Question: Good day, Im creating a webpage with two(2) columns. The column 1 contain a PDF, I just emded it using '<iframe>', then the column 2 is just like a comment sections. I don't know if my decision is right, but I use '<div>' to make it like, a table with two columns.
'''
<!DOCTYPE html>
<html>
<head>
<title></title>
<link rel='stylesheet' type='text/css' href='skin/css/user.css'>
</head>
<body>
<div id='cont'>
<div class='wrap'>
<div>
<iframe src='upload/1.pdf'></iframe>
</div>
<div>
THIS IS THE SECOND COLUMN
</div>
</div>
</div>
</body>
</html>
'''
'''
body,html{
margin:0;
height: 100%;
}
#cont{
display:table;
width: 100%;
height: 100%;
}
#cont .wrap{
display:table-row;
}
#cont .wrap div{
display:table-cell;
}
#cont .wrap div:first-child{
width: 70%;
height: 100%;
}
iframe{
width:100%;
height: 70%;
}
#cont .wrap div:last-child{
background-image:url('../img/user-comment-back.jpg');
color: white;
width:30%;
}
'''
There is no problem in layout it suite what I what, but the problem is the column 2 content is align to the bottom of column 1 content. Here is the screen shot,

Can someone explained me why it acts like that, and what should be the solution? Thank you
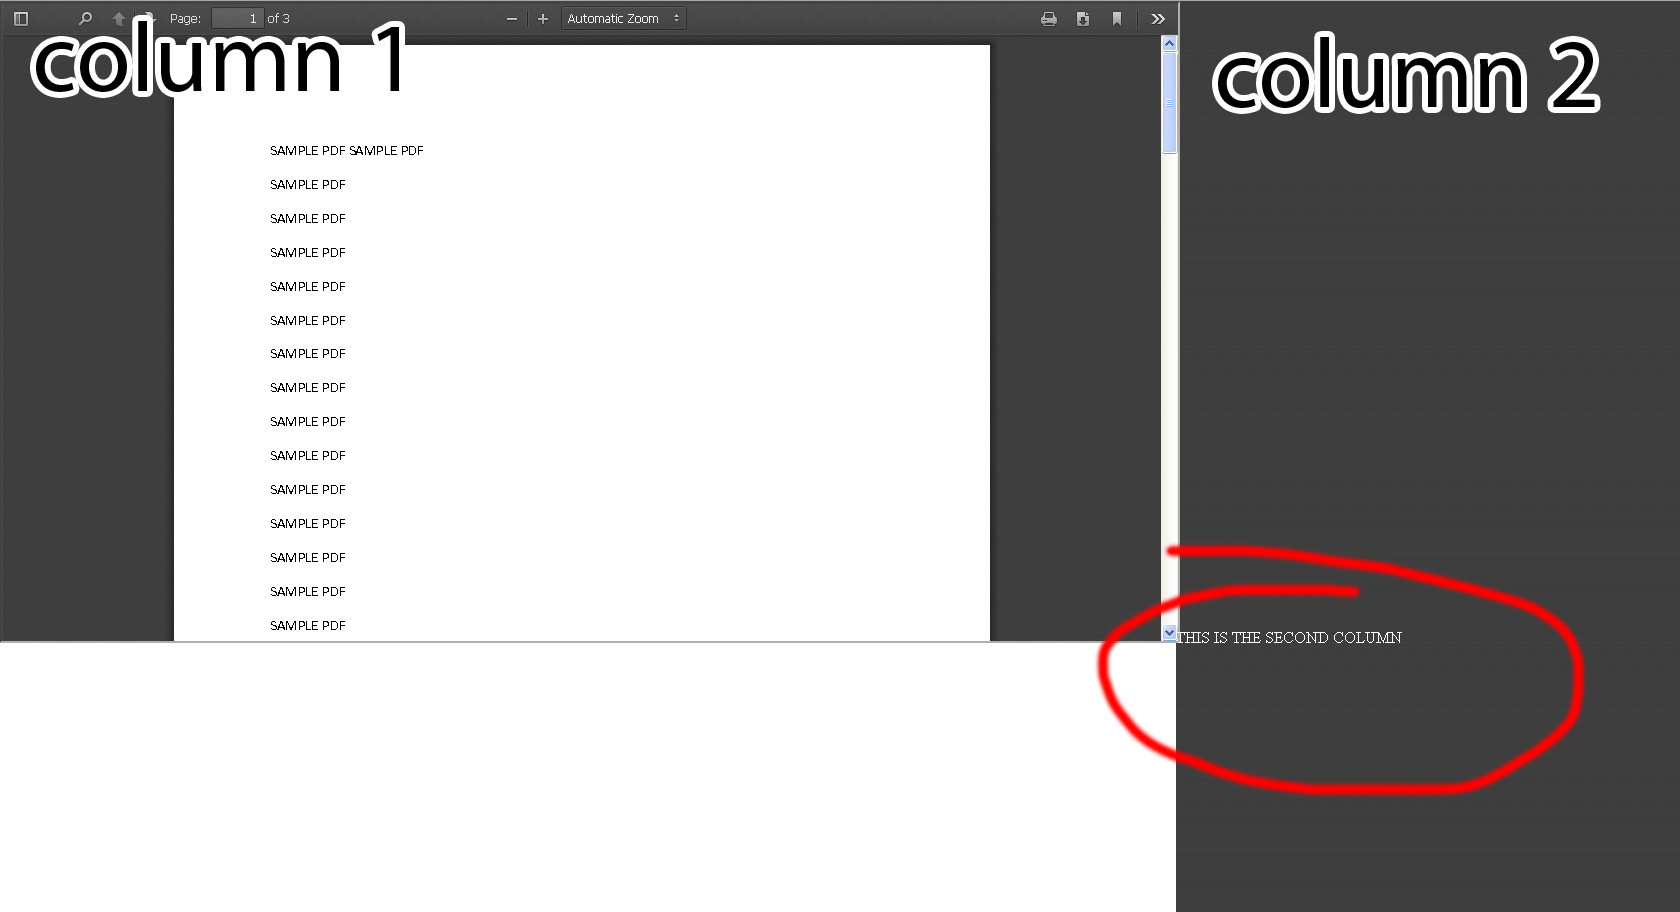
Answer: you have to add 'vertical-align:top;' in the div. when you use 'table' CSS property to align 2 div horizontally, then its behave like table and text start from bottom.
you just need to add this line;
'''
#cont .wrap div{
display:table-cell;
vertical-align:top; /*Added line*/
}
'''
Here is a Demo link. <URL>